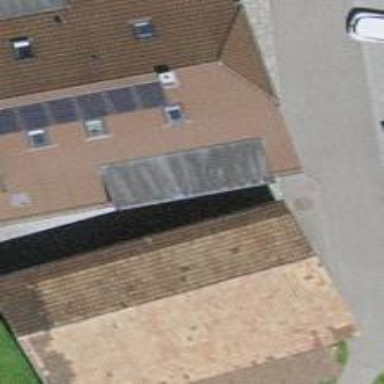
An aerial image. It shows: Shed building.